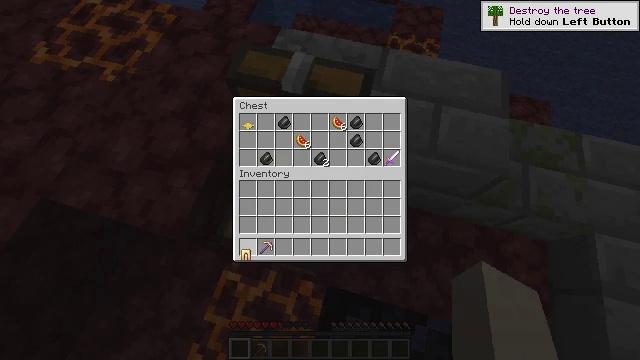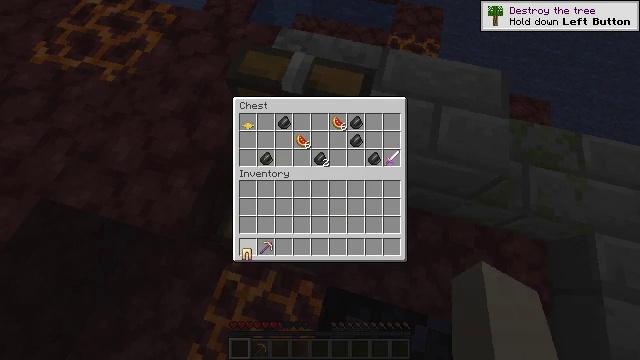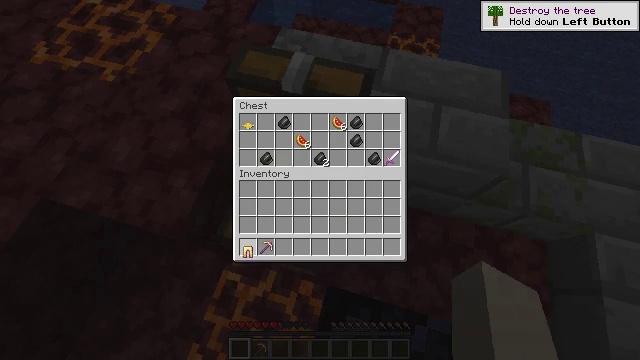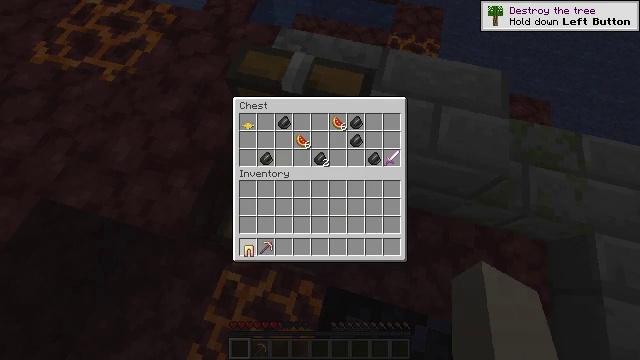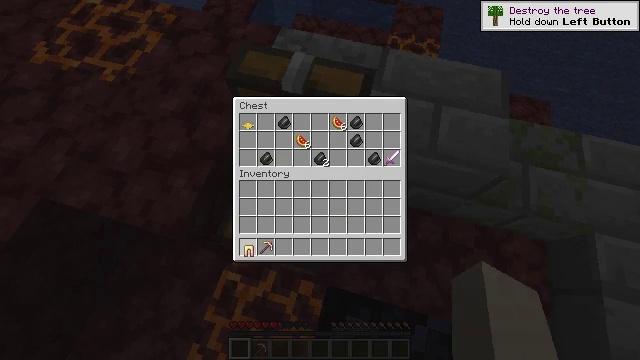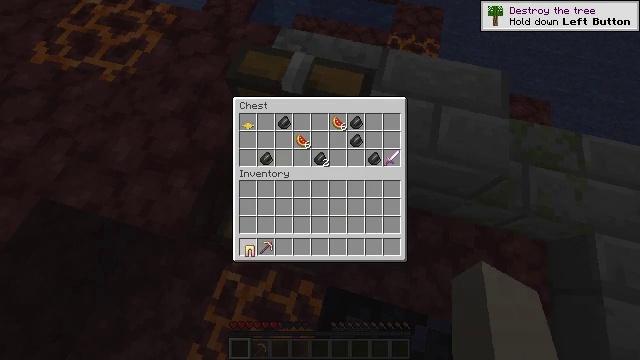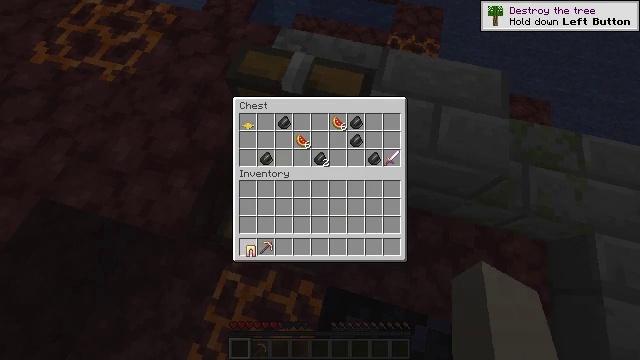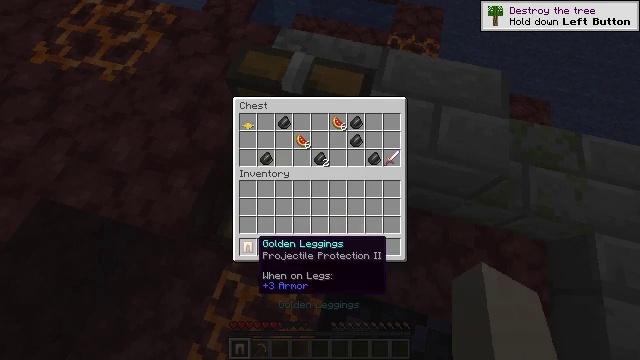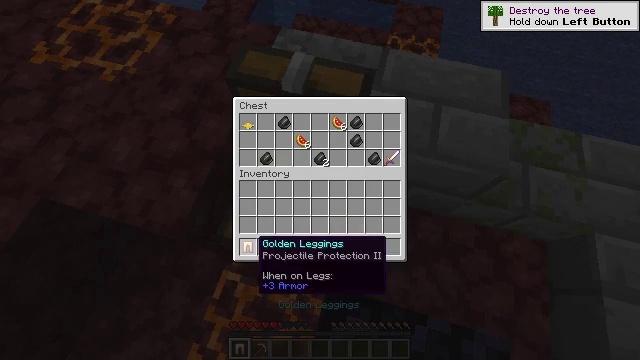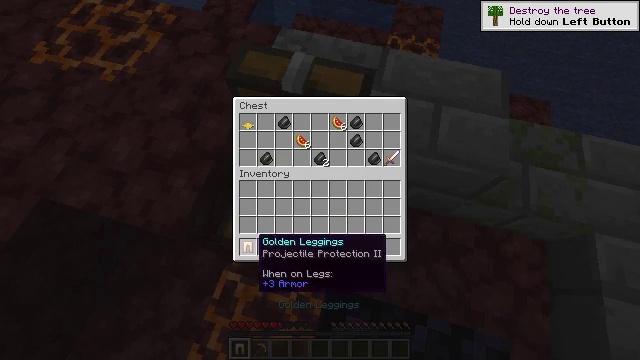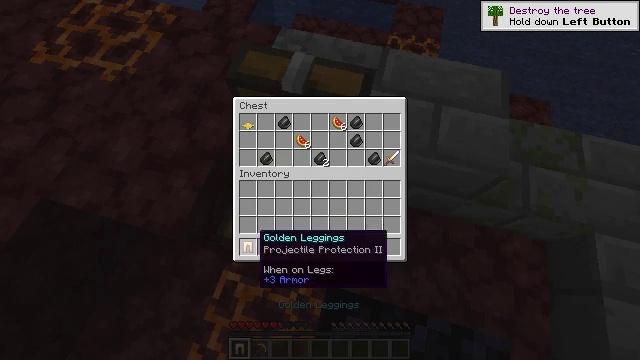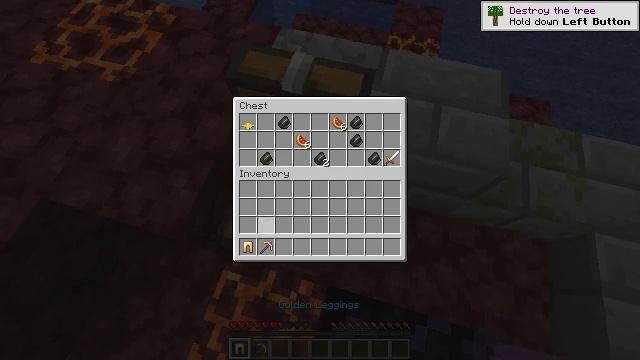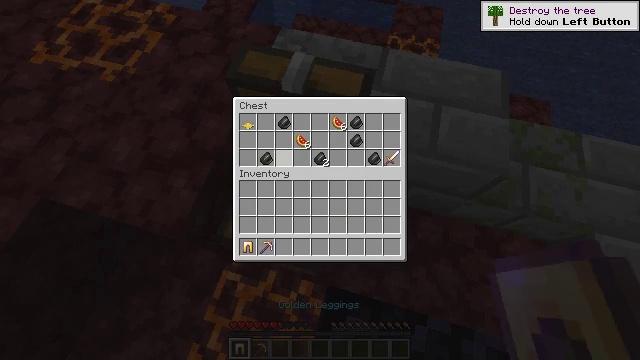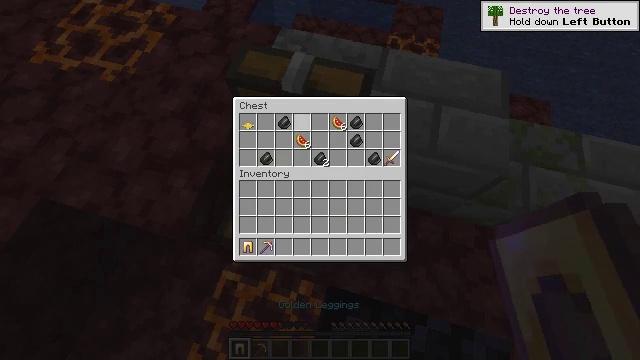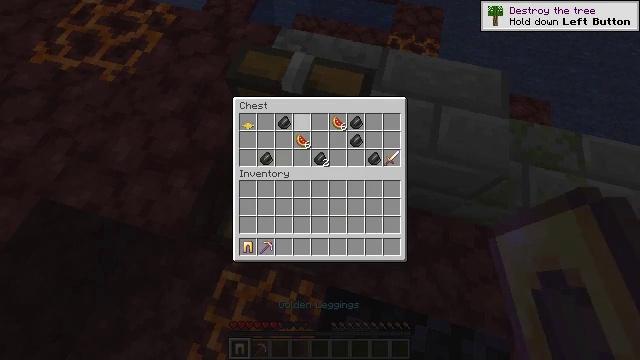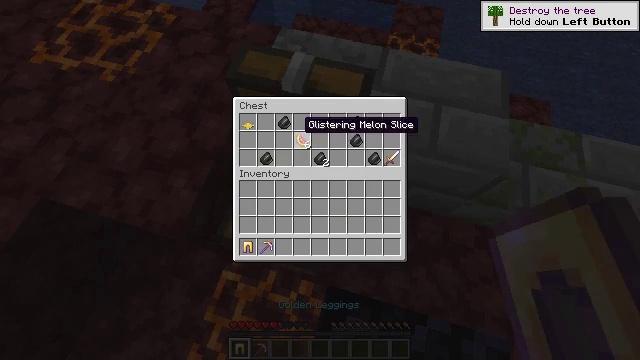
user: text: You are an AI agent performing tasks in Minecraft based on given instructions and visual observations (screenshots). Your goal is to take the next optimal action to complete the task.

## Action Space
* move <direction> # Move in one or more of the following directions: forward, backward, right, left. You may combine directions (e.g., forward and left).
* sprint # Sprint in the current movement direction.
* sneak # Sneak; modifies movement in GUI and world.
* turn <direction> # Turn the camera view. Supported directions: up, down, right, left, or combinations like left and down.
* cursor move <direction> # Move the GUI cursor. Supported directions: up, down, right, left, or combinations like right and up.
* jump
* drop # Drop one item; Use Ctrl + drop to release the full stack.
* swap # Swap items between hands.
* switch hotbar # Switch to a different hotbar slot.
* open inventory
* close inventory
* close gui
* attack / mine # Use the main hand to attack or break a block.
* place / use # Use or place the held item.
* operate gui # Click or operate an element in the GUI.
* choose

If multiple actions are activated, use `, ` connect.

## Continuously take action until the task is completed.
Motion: motion action
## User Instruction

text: Kill mobs.
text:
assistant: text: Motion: no_op
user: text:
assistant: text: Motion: no_op
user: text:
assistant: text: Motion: no_op
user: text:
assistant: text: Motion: no_op
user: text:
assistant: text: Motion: attack / mine
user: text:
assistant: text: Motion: attack / mine
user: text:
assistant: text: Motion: no_op
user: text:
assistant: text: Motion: no_op
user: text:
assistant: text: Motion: no_op
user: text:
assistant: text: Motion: no_op
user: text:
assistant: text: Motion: turn right and up
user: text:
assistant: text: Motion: turn right and up
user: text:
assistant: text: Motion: turn right and up
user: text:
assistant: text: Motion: no_op
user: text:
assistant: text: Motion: no_op
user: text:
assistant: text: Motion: no_op
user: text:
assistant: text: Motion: turn left and down
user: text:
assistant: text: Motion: turn down
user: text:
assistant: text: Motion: turn down
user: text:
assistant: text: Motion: no_op
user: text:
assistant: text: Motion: no_op
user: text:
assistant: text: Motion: no_op
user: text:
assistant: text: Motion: no_op
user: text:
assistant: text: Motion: no_op
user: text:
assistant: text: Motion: no_op
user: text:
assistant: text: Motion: no_op
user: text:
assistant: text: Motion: attack / mine
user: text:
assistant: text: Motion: attack / mine
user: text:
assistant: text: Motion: attack / mine
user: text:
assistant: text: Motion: turn right and down, attack / mine